Question: Given the following:

I need to be able to get a list of all threads in which a given user has participated, sorted by most recent message first, with only the most recent message being displayed (1 message per thread)
This is the SQL query for the above:
'''
SELECT
Message.MessageId,
Message.CreateDate,
Message.Body,
Login.Username,
(SELECT MessageReadState.ReadDate
FROM MessageReadState
WHERE MessageReadState.MessageId = Message.MessageId
AND MessageReadState.LoginId = 2) AS ReadState
FROM Message INNER JOIN Login ON Message.SenderLoginId = Login.LoginId
WHERE Message.MessageId IN (
SELECT Max(Message.MessageId)
FROM MessageThreadParticipant
INNER JOIN Message
ON MessageThreadParticipant.MessageThreadId = Message.MessageThreadId
WHERE MessageThreadParticipant.LoginId=2
GROUP BY MessageThreadParticipant.MessageThreadId
)
ORDER BY Message.CreateDate DESC;
'''
The way this works is this. a Loginid 1 send a LoginId 2 a message:
1. a new thread is created and a record is inserted into MessageThread
2. a new record is added into Message table with the treadId from above
3. TWO records are inserted into MessageThreadParticipant (Sender LoginId and Recipient LogiId) When a user opens his/hers list of messages MessageReadState will update ReadDate of the message.
QUESTION:
I would like to create a view where I can simply filter on LoginId (I would be using LINQ). However I can't do this with the Query above (since i would need to pass loginId somewhere within the sql statement). Is there anyway to modify the above SQL query in such way that would allow me to have a view?? what is it?
EDIT:
i think i have it but i'm not sure if this is the best/most efficient solution:
'''
SELECT
Message.MessageId,
Message.MessageThreadId,
Message.SenderLoginId,
Mtp.LoginId,
Login.Username,
Message.CreateDate,
Message.Body,
(SELECT MessageReadState.ReadDate
FROM MessageReadState
WHERE MessageReadState.MessageId = Message.MessageId
AND MessageReadState.LoginId = Mtp.LoginID) AS ReadState
FROM Message
INNER JOIN Login ON Message.SenderLoginId = Login.LoginId
INNER JOIN MessageThreadParticipant Mtp ON Mtp.MessageThreadId = Message.MessageThreadId
WHERE Message.MessageId IN (
SELECT Max(Message.MessageId)
FROM MessageThreadParticipant
INNER JOIN Message
ON MessageThreadParticipant.MessageThreadId = Message.MessageThreadId
WHERE MessageThreadParticipant.LoginId=Login.LoginID
GROUP BY MessageThreadParticipant.MessageThreadId
)
ORDER BY Message.CreateDate DESC;
'''
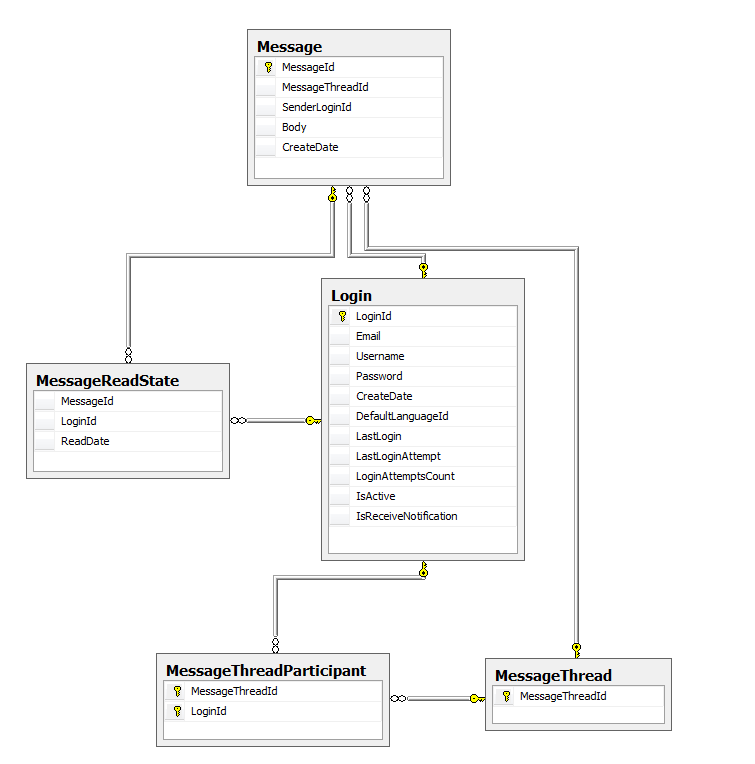
Answer: Does this do something like what you want?
'''
SELECT
Login.LoginID,
Login.Username,
Message.MessageThreadID,
Message.MessageId,
Message.CreateDate,
Message.Body,
Sender.LoginID AS SenderLoginID,
Sender.Username AS SenderUsername,
MessageReadState.ReadDate AS RecipientReadDate
FROM
Login
INNER JOIN
MessageThreadParticipant
ON MessageThreadParticipant.LoginId = Login.LoginID
-- This gives all threads every LoginID has ever participated in
CROSS APPLY
(SELECT TOP 1 * FROM Message WHERE ThreadId = MessageThreadParticipant.MessageThreadId ORDER BY CreateDate DESC) AS Message
-- This gives the newest message for each of those threads.
-- The Login.LoginID could be either the Sender or Recipient
INNER JOIN
Login AS [Sender]
ON Sender.LoginID = Message.SenderLoginID
LEFT JOIN
MessageReadState
ON MessageReadState.MessageID = Message.MessageID
AND MessageReadState.LoginId <> Sender.LoginID
-- This gets the Sender's details, and tries to get whether the recipient read the message
-- It assumes the only MessageReadState entries are for the Sender and Recipient.
ORDER BY
Message.CreateDate DESC;
'''